Question: i have this testing class
'''
<?php
class IndexControllerTest extends ControllerTestCase
{
....
public function testValidLoginShouldGoToProfilePage()
{
$this->request->setMethod('POST')
->setPost(array(
'email' => 'capoarea',
'password' => '123456'
));
$this->dispatch('/user/login');
$this->assertRedirectTo('/index/index');
$this->resetRequest()
->resetResponse();
$this->request->setMethod('GET')
->setPost(array());
$this->dispatch('/cliente/index');
$this->assertRoute('default');
$this->assertModule('default');
$this->assertController('cliente');
$this->assertAction('index');
$this->assertNotRedirect();
}
}
'''
and this application.ini
'''
[production]
.....
resources.layout.layoutPath = APPLICATION_PATH "/layouts/scripts"
resources.db.params.charset = "utf8"
resources.db.adapter = "pdo_mysql"
resources.db.params.host = "localhost"
resources.db.params.username = "root"
resources.db.params.password = ""
resources.db.params.dbname = "gestionale"
resources.db.isDefaultTableAdapter = true
autoloaderNamespaces[] = "Gestionale_";serve per caricare il plugin di sotto quando si usa anche ZFdebug
resources.frontController.plugins.acl = "Gestionale_Controller_Plugin_Acl"
resources.db.params.profiler = true
....
[testing : production]
phpSettings.display_startup_errors = 1
phpSettings.display_errors = 1
'''
and i get this error
in application ini extends so it should have all db config, what am i doing wrong ?
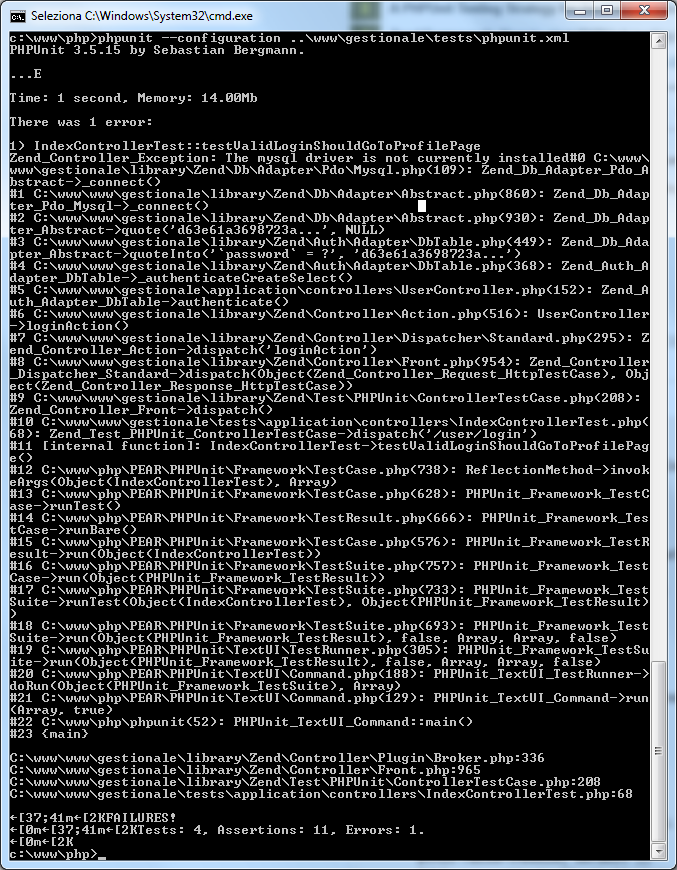
Answer: Most likely your php command line interpreter uses a different 'php.ini' file.
To check for MySQL driver open a new shell prompt and run 'php -m' and check that mysql extensions are loaded.
'''
> php -m | grep -i sql
mysql
mysqli
mysqlnd
pdo_mysql
pdo_sqlite
SQLite
sqlite3
'''
To see what ini file is loaded use the '-i' flag of php command
'''
> php -i | grep ini
Configuration File (php.ini) Path => /opt/local/etc/php5
Loaded Configuration File => /opt/local/etc/php5/php.ini
Scan this dir for additional .ini files => /opt/local/var/db/php5
Additional .ini files parsed => /opt/local/var/db/php5/apc.ini,
'''
Don't know if on windows there is a 'grep' like command to filter the output, if not you have to examine all the output of both 'php -m' and 'php -i' to gather the required lines or install a <URL> utility